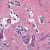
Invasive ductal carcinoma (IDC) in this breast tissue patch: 1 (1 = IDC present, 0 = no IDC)